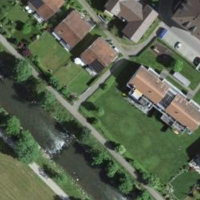
EUNIS habitat code: 54
Species observed at this site:
Fagopyrum esculentum